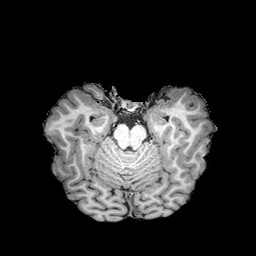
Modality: T1w
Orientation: coronal
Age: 18
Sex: male
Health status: healthy